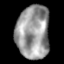
Tissue: lung
Cell type: Endothelial cells
Senescence score: 0.2267
Nuclear area (px): 1728
Mean DAPI intensity: 152.961